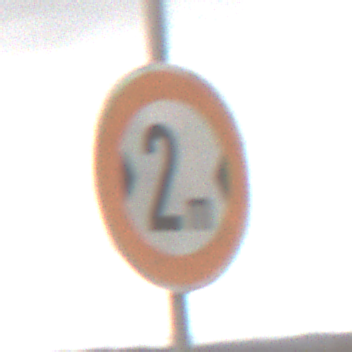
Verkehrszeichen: TatsaechlicheBreite2
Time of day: Midday
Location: Outdoor (Nature)
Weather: Overcast
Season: NotSpecified
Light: Natural